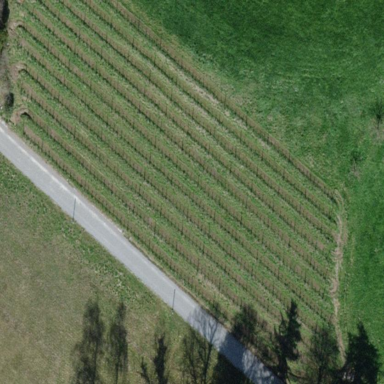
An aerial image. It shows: Vineyard growing grapes.